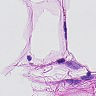
Metastatic tissue present: no